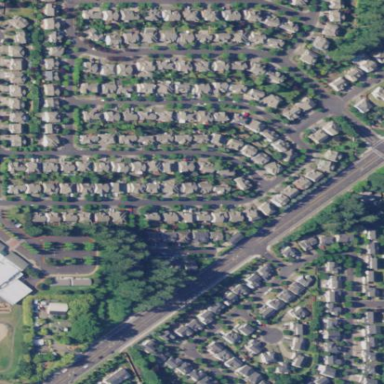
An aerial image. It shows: Residential area composed of single-family homes.